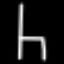
Label: chair